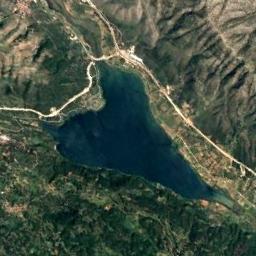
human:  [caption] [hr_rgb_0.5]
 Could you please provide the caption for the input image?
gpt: An irregularly shaped blue lake surrounded by mountains with green vegetation .

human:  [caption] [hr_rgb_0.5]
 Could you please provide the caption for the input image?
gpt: There are two lakes in the picture .

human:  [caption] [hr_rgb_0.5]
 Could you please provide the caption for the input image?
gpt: There are many trees around the lake .

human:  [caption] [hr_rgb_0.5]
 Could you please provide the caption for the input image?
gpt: There are green forests and mountains around the lake .

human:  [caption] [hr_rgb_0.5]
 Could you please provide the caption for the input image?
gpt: The lake lies in a mountainous area covered with vegetation and the water is deep green .